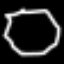
Label: octagon